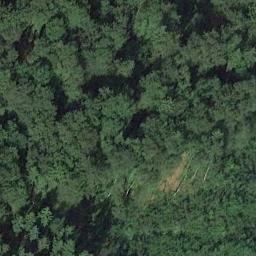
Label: forest